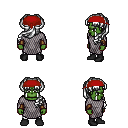
a pixel art fantasy rpg character, male body template, orc, green skin, chain mail, white pants, white princess hairstyle, red bandana, leather bracers, black shoes, four views (front, back, left, right), 2x2 character sprite sheet, small pixel art, hard edges, no anti-aliasing